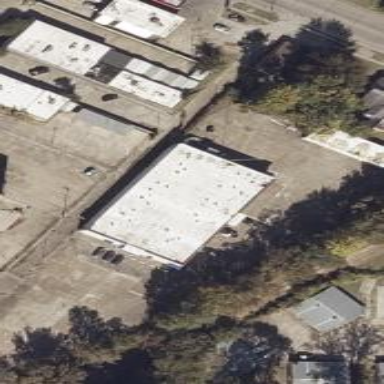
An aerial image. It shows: Building with white flat roof.